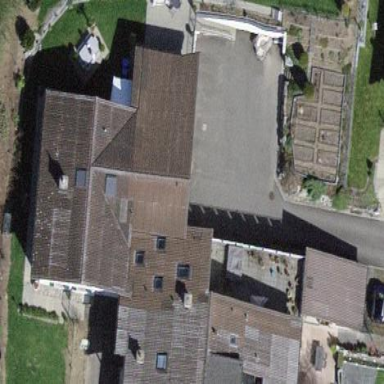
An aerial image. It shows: Residential building.